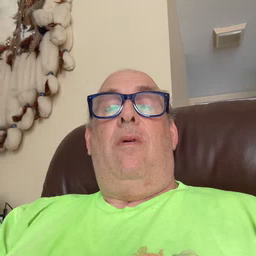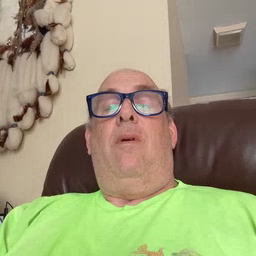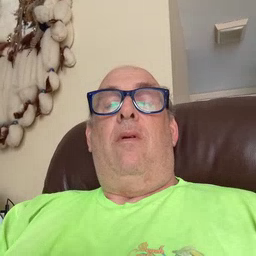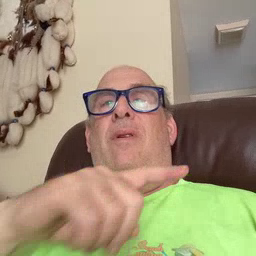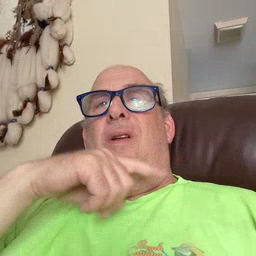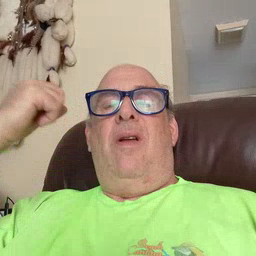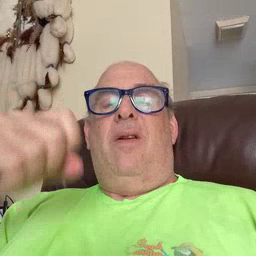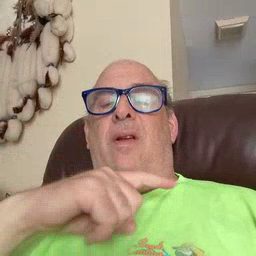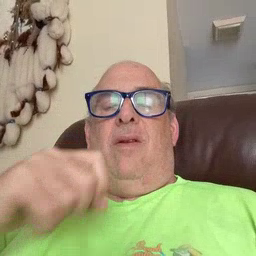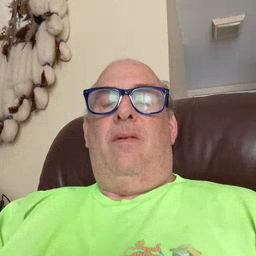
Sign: dryer